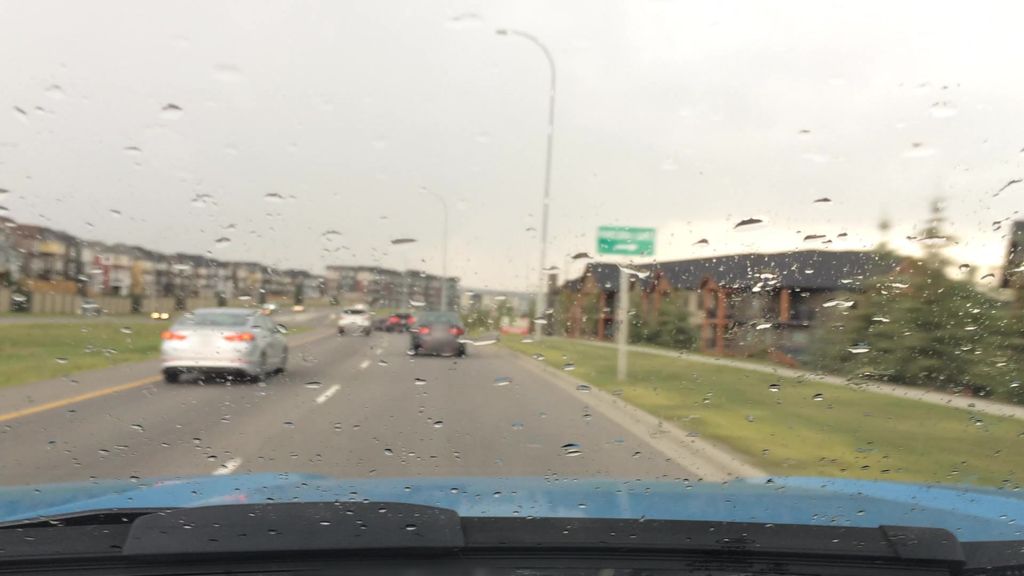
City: calgary